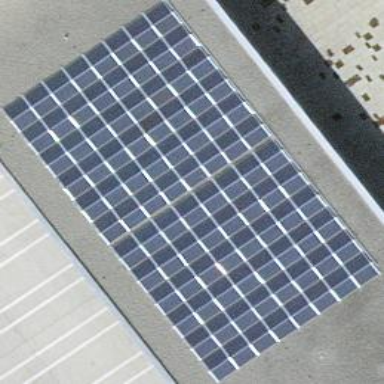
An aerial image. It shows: Solar power generator using photovoltaic panels.